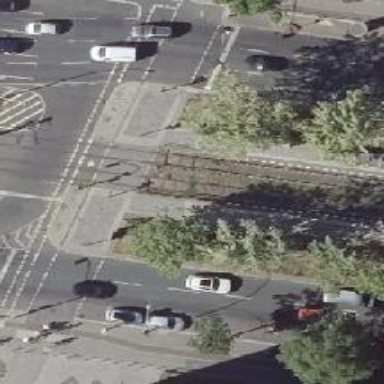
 specifically for trams. The platform has shelter."